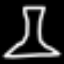
Label: The Eiffel Tower